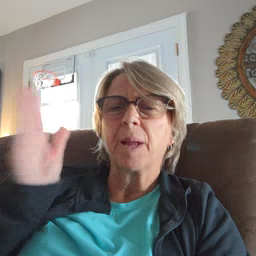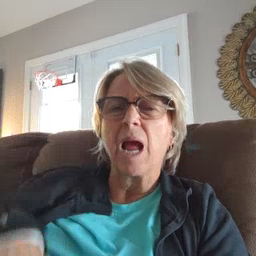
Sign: bad